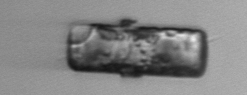
Label: Guinardia_delicatula